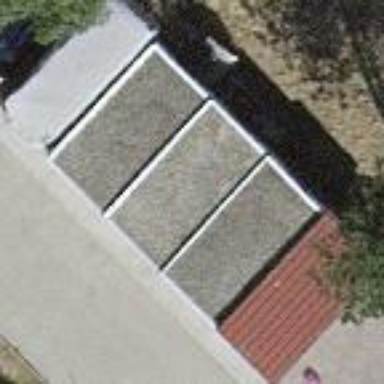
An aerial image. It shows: Flat roofed garages.